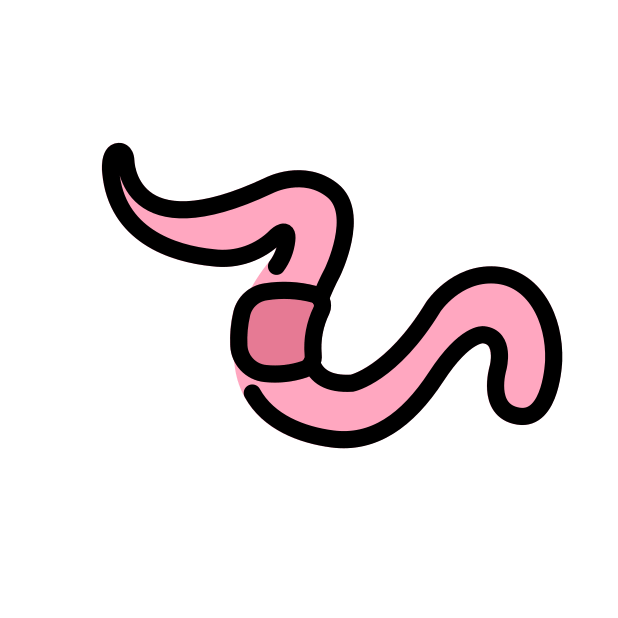
Emoji: 🪱
Name: worm
Unicode: 0x1fab1